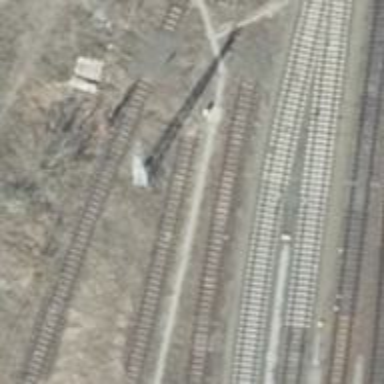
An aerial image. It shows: Abandoned railway yard.